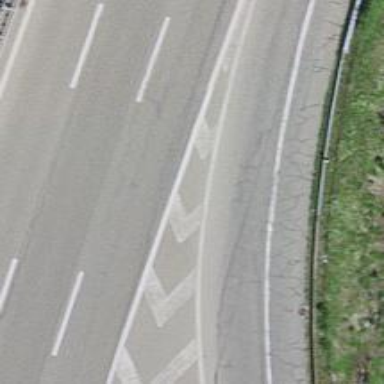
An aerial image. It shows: Asphalt motorway link.